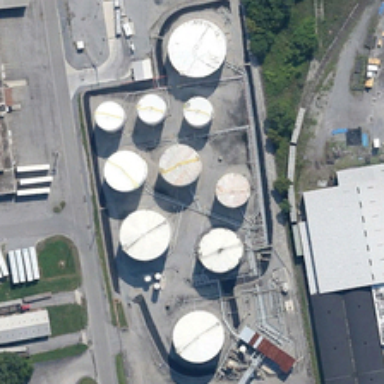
There are many white columnar tanks connected to each other by pipes .